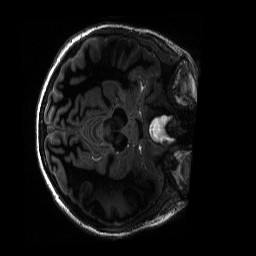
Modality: T1w
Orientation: axial
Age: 24
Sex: female
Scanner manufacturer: siemens
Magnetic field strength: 6.98 T
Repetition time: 3.1 s
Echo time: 0.00252 s